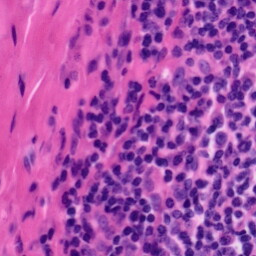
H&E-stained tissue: Tonsil